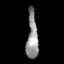
Tissue: prostate
Cell type: Fibroblasts
Senescence score: 0.7796
Nuclear area (px): 520
Mean DAPI intensity: 144.631